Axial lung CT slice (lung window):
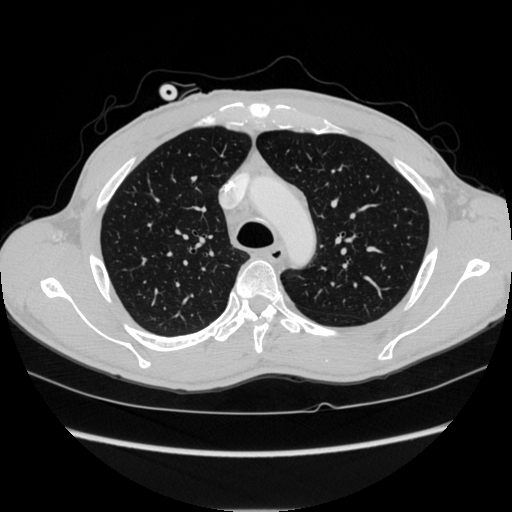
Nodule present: no